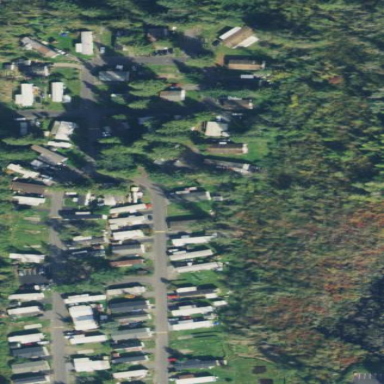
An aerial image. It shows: Residential area designated as trailer park.